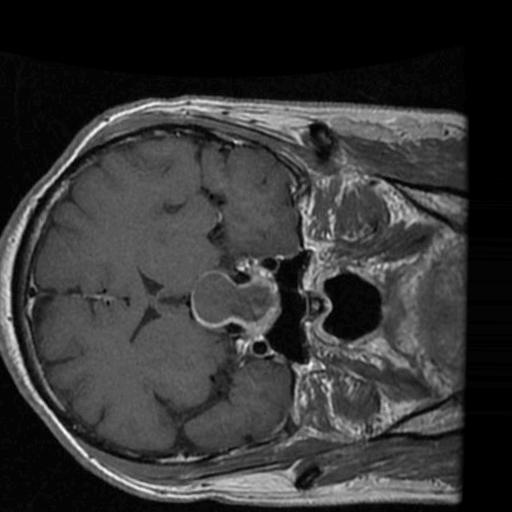
Label: brain_tumor